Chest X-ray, PA view. Patient: 60 years old, sex F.
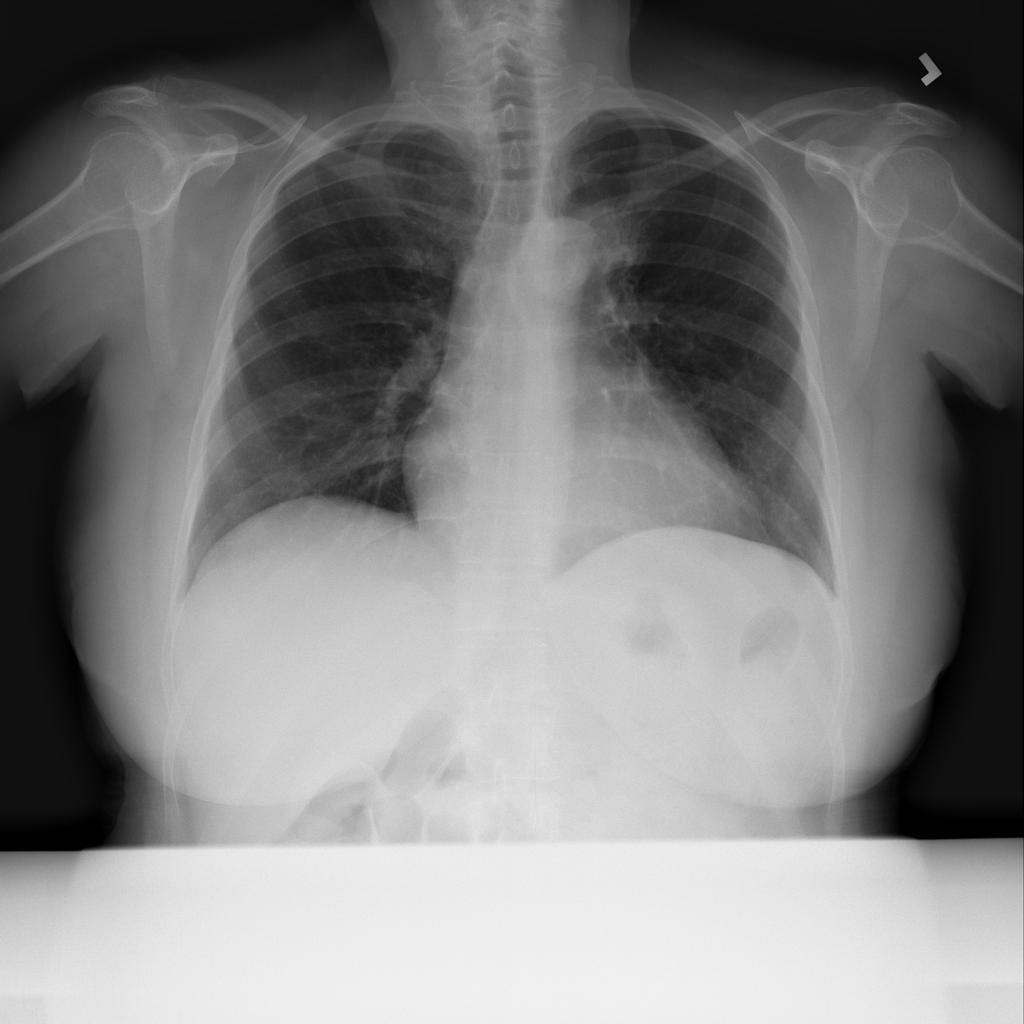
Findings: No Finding